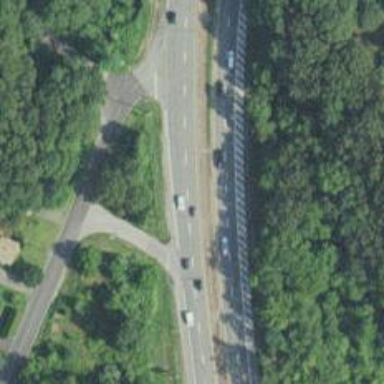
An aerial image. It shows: Expressway with asphalt surface classified as trunk highway.